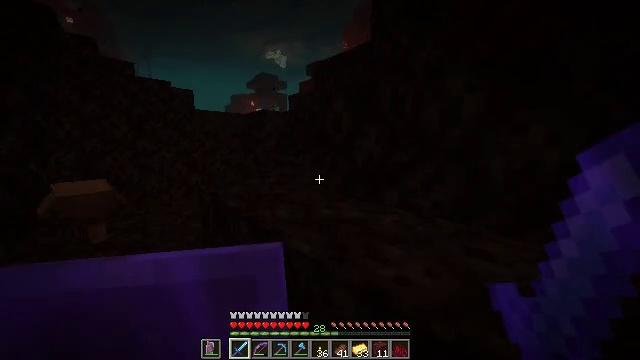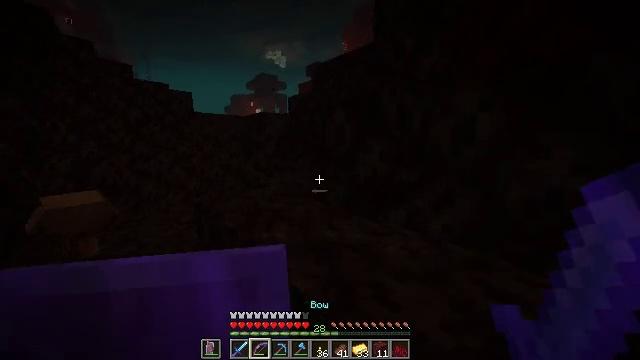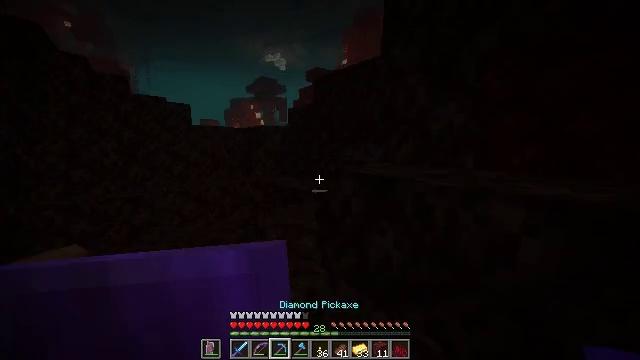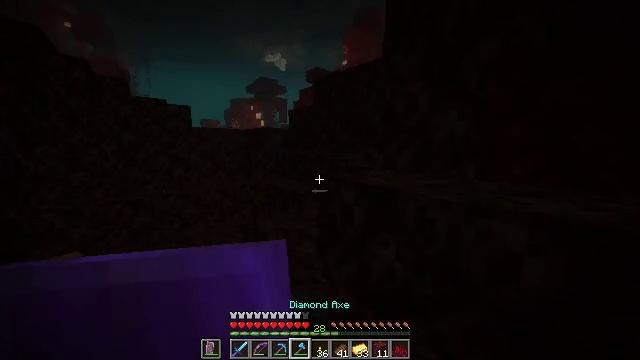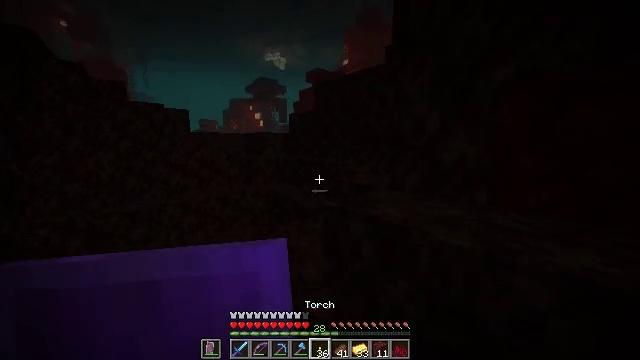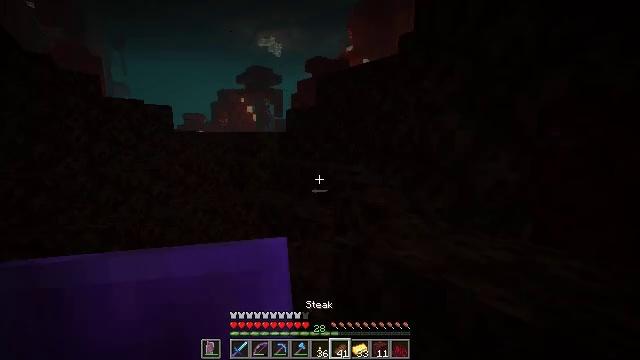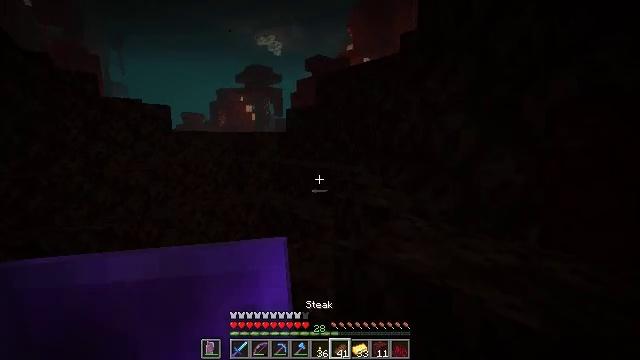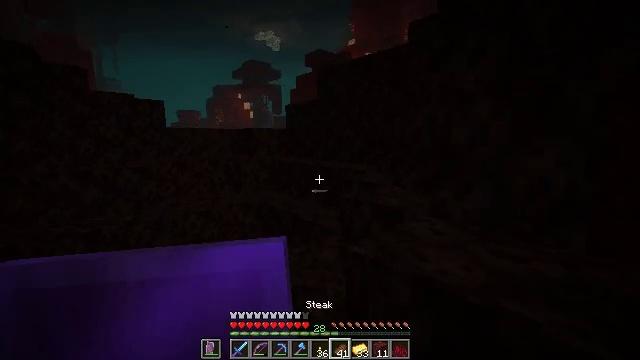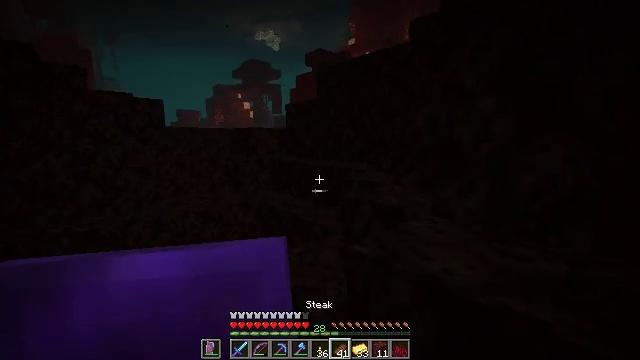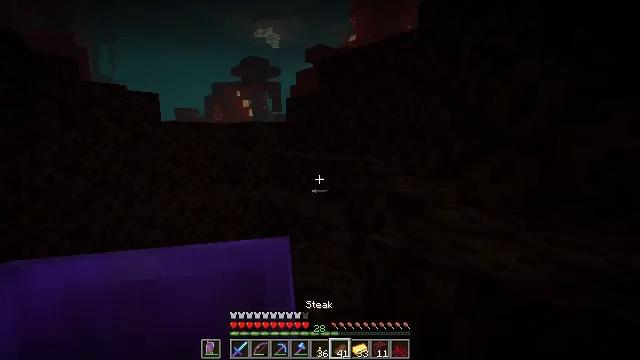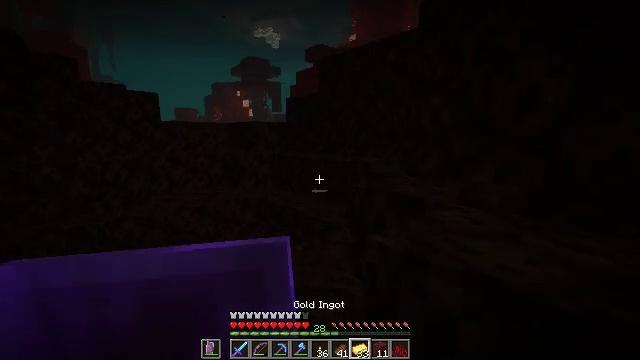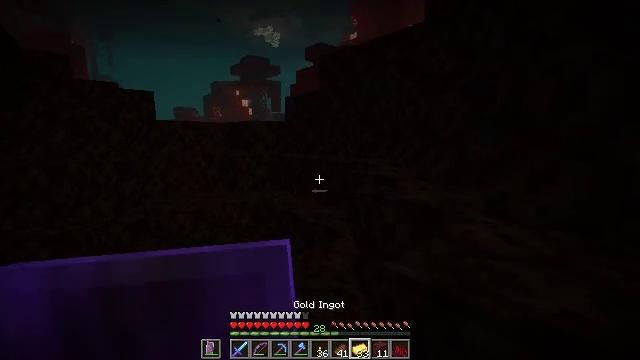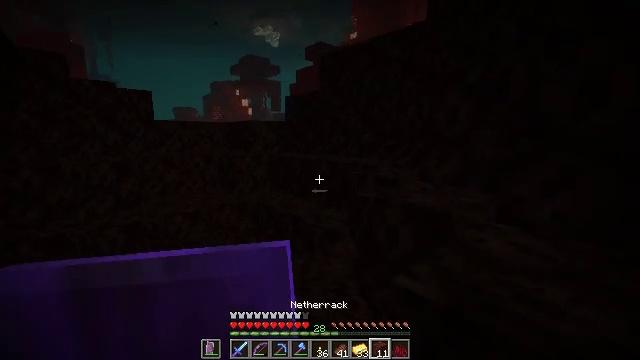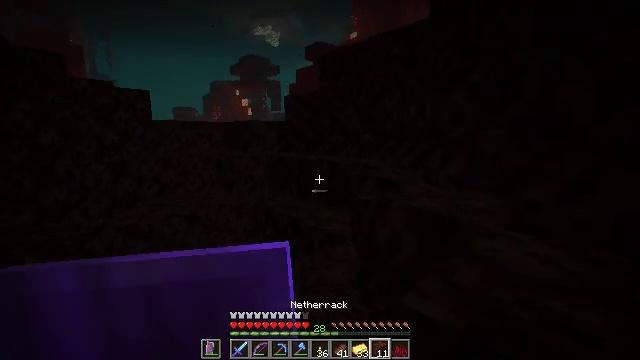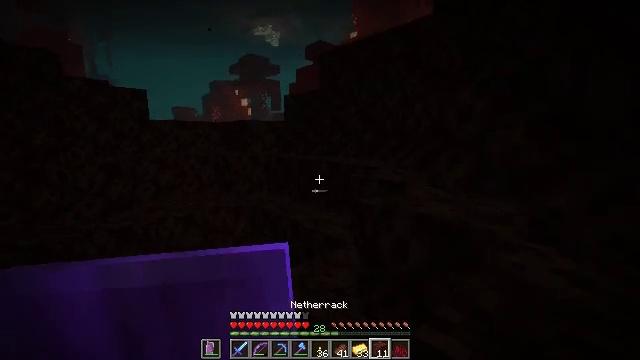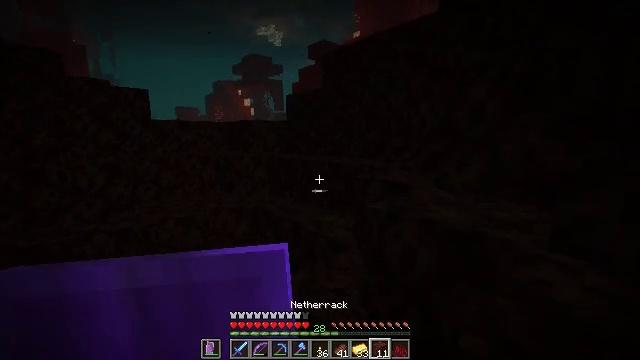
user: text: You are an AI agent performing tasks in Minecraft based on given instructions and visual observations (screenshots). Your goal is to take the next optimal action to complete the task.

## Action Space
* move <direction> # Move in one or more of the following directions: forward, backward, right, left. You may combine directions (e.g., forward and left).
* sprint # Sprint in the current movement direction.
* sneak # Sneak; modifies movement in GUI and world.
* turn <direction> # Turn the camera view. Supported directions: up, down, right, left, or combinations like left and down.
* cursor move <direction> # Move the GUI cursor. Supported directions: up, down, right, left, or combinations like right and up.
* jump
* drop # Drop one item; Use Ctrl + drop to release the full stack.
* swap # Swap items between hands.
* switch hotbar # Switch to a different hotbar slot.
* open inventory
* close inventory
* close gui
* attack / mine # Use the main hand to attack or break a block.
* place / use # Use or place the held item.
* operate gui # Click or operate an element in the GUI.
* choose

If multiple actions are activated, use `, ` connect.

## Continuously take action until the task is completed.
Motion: motion action
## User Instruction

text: Drop crimson roots.
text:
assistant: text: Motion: move forward, jump
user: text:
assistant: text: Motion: move forward, jump
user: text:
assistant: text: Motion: move forward, jump
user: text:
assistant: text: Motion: move forward, jump
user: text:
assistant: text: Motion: move forward, jump
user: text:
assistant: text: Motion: move forward
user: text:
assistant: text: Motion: move forward
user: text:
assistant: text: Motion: move forward
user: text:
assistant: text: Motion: move forward
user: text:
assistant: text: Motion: move forward
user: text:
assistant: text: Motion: move forward
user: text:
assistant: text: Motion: move forward
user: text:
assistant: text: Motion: move forward
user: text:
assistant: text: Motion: move forward
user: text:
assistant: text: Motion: move forward
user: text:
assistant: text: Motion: move forward, turn left and down
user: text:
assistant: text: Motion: move forward, turn left
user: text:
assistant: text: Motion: move forward
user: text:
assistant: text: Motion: move forward
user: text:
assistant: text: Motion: move forward
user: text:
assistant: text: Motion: move forward
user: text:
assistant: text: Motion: move forward, turn left and down
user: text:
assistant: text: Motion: move forward, turn left and down
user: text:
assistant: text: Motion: move forward, turn left and down
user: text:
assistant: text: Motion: move forward, turn left and down, jump
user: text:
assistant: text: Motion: move forward, turn left and down, jump
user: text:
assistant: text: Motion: move forward
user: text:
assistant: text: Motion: move forward
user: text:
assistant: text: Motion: move forward
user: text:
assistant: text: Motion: move forward